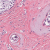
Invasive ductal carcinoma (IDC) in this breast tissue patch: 1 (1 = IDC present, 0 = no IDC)